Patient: sex M, age 69
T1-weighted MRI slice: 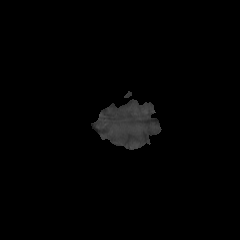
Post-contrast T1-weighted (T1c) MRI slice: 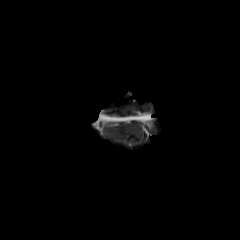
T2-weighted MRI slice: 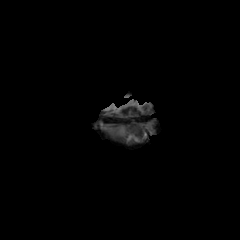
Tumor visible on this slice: yes
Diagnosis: Glioblastoma, IDH-wildtype
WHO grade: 4